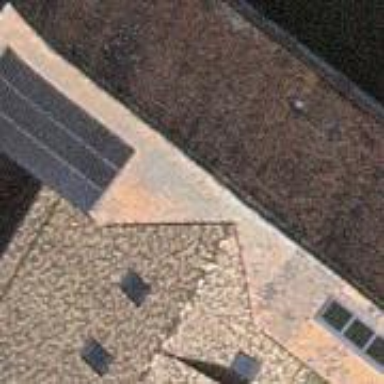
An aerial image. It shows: Simple house.